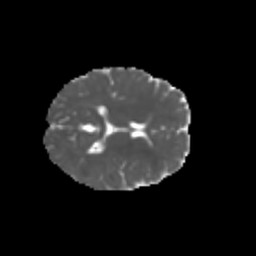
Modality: MD
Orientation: axial
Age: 6
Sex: female
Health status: healthy